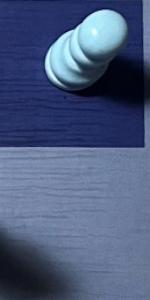
Label: Empty